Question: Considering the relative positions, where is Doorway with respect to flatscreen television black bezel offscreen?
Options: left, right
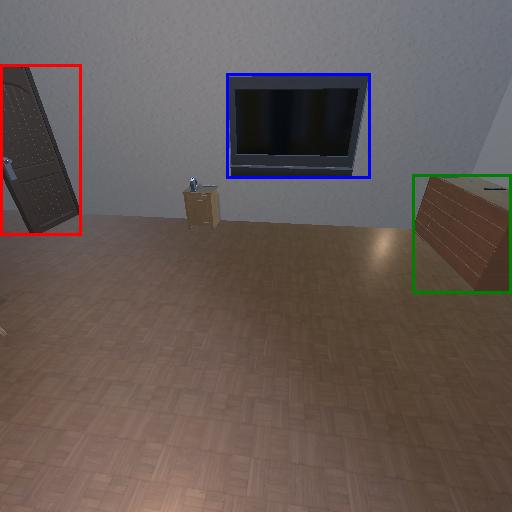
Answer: left